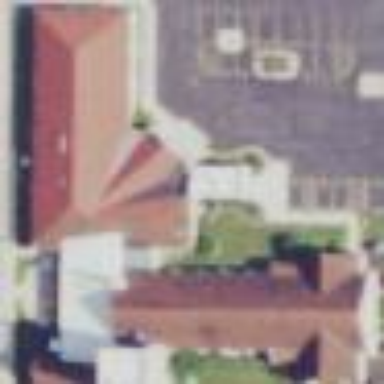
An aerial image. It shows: Red-roofed church with grey exterior. It is place of worship.